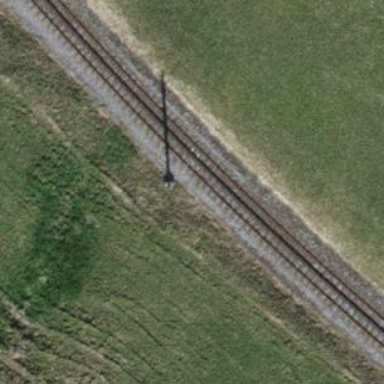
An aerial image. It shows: Railway milestone.